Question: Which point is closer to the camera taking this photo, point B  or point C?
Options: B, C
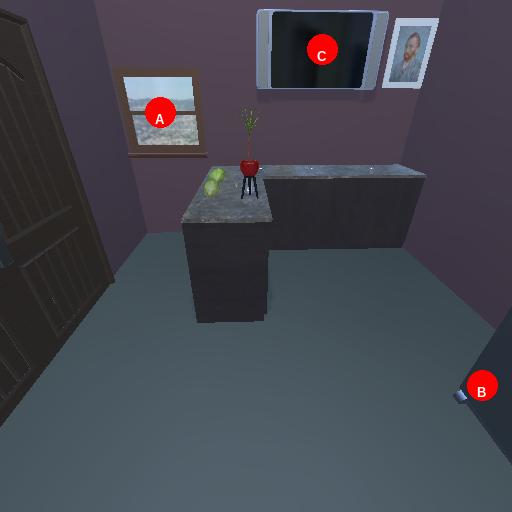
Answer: B